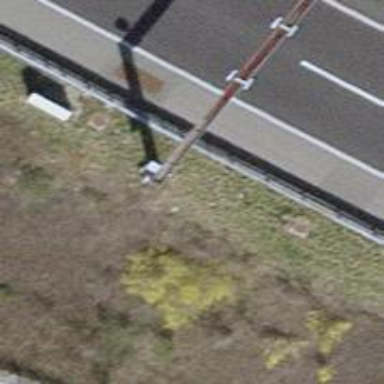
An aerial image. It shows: Gantry structure.